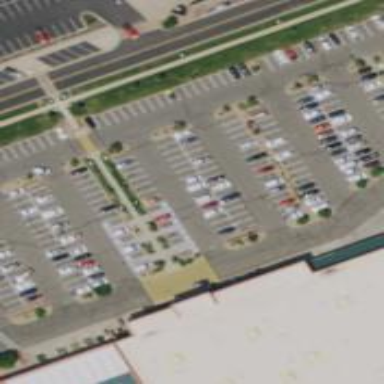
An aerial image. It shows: Parking space is available.